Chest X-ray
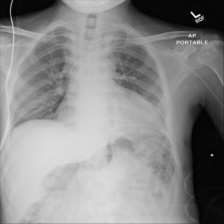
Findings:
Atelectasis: negative
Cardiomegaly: negative
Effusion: negative
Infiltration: negative
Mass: negative
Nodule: negative
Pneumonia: negative
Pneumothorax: negative
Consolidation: negative
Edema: negative
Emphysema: negative
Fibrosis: negative
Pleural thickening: negative
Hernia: negative